Interaction volume radius: 10 \u00c5
Interaction volume height: 10 \u00c5
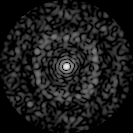
Disorder parameter: 0.8342